Question: '''
<form id="myForm">
<select name="team_home" id="team_home_0">
<option></option>
<option value="italy">italy</option>
<option value="spain">spain</option>
<option value="germany">germany</option>
<option value="france">france</option>
<option value="portugal">portugal</option>
<option value="england">england</option>
</select>
<input type="text" id="result_0" />
<select name="team_visit" id="team_visit_0">
<option></option>
<option value="italy">italy</option>
<option value="spain">spain</option>
<option value="germany">germany</option>
<option value="france">france</option>
<option value="portugal">portugal</option>
<option value="england">england</option>
</select>
</form>
'''
The point is get an output like this:

Everytime that a whole line of inputs is completed, then should "appear" a new empty line of inputs to do the same process. It never ends (the dynamic creation), so the teams and results can be repeated infinitely.
I know I should use jQuery, but i didn't figure it out how.
<URL>
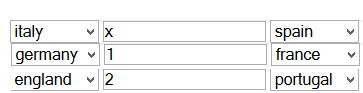
Answer: Here is a fiddle with some of the beginnings of the ID increments in place. You can see if this helps you get started.
<URL>
'''
function appendTo(index) {
var s = a new row of inputs with dynamic index
$("#container").append(s);
addClick(index);
}
'''